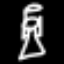
Label: angel